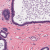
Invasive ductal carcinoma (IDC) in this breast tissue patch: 0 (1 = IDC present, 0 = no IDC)